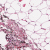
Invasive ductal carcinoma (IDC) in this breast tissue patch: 0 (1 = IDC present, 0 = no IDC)